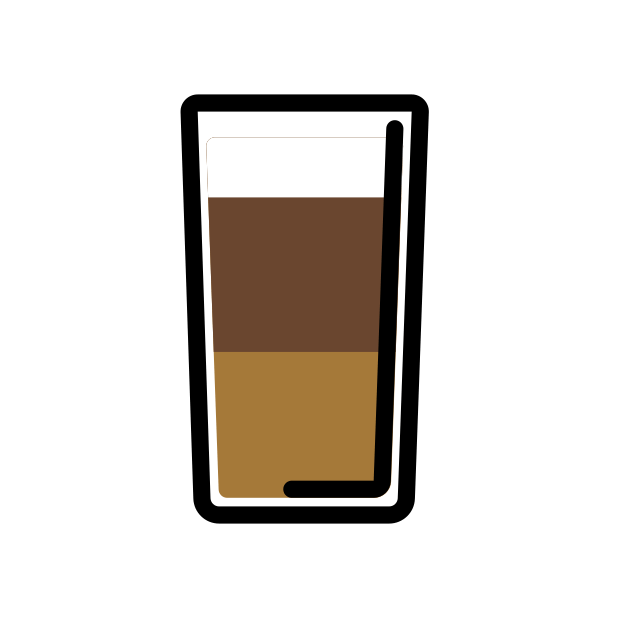
latte macchiato